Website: ulta-beauty
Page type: cross-sells
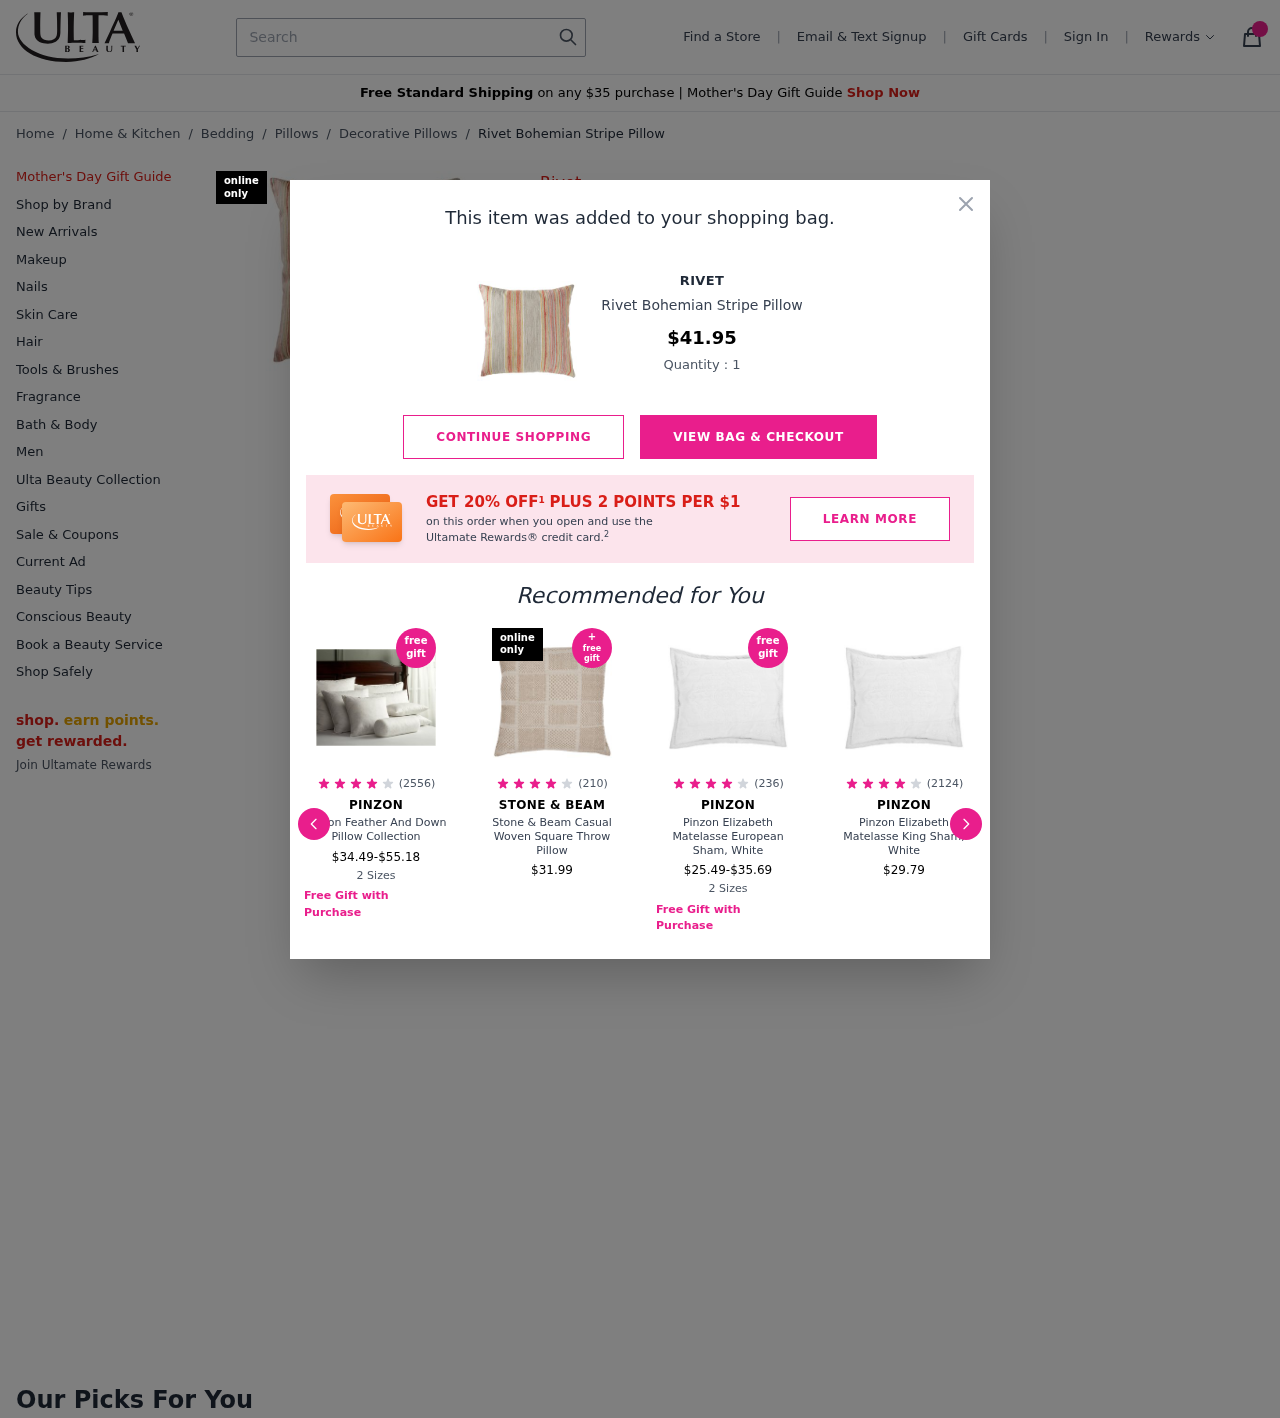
Product elements: key: PRODUCT1_BRAND
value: Rivet
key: PRODUCT1_BREADCRUMB
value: Home & Kitchen
Bedding
Pillows
Decorative Pillows
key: PRODUCT1_NAME
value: Rivet Bohemian Stripe Pillow
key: PRODUCT1_QUANTITY
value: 1
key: PRODUCT2_BRAND
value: Pinzon
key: PRODUCT2_NAME
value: Pinzon Feather And Down Pillow Collection
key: PRODUCT2_NUM_RATINGS
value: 2556
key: PRODUCT2_PRICE
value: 34.49
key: PRODUCT2_RATING
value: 4.4
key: PRODUCT3_BRAND
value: Stone & Beam
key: PRODUCT3_NAME
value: Stone & Beam Casual Woven Square Throw Pillow
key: PRODUCT3_NUM_RATINGS
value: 210
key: PRODUCT3_PRICE
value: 31.99
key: PRODUCT3_RATING
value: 4.1
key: PRODUCT4_BRAND
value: Pinzon
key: PRODUCT4_NAME
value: Pinzon Elizabeth Matelasse European Sham, White
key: PRODUCT4_NUM_RATINGS
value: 236
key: PRODUCT4_PRICE
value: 25.49
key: PRODUCT4_RATING
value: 4.3
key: PRODUCT5_BRAND
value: Pinzon
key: PRODUCT5_NAME
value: Pinzon Elizabeth Matelasse King Sham, White
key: PRODUCT5_NUM_RATINGS
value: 2124
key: PRODUCT5_PRICE
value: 29.79
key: PRODUCT5_RATING
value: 4.2
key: PRODUCT1_BRAND2
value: RIVET
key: PRODUCT1_NAME2
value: Rivet Bohemian Stripe Pillow
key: PRODUCT1_PRICE2
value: $41.95
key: PRODUCT2_PRICE_MAX
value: -$55.18
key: PRODUCT4_PRICE_MAX
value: -$35.69
Search elements: key: HEADER_SEARCH
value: Search